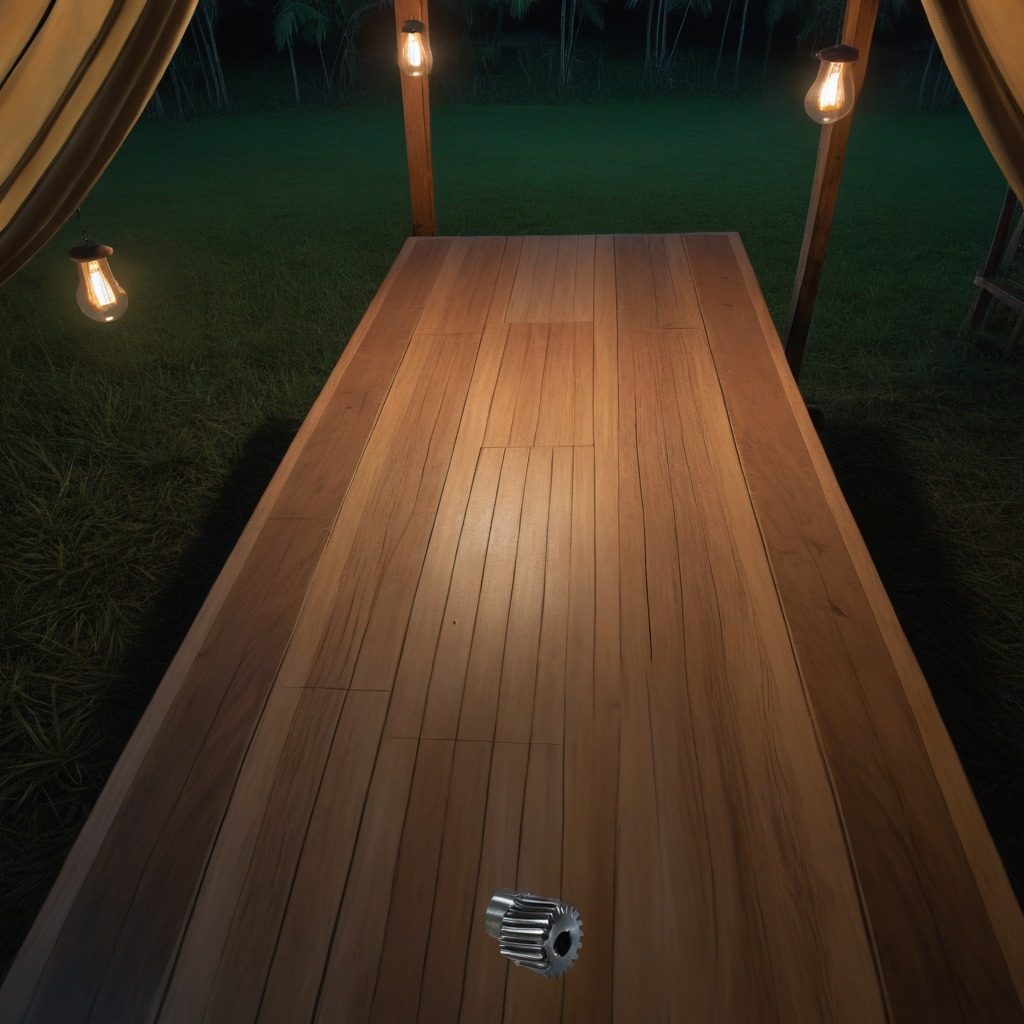
A steel gear with teeth is lying on a wooden table inside a jungle field workshop tent at night.